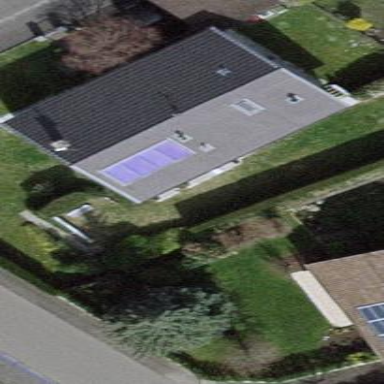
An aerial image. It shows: Garden enclosed by fence.